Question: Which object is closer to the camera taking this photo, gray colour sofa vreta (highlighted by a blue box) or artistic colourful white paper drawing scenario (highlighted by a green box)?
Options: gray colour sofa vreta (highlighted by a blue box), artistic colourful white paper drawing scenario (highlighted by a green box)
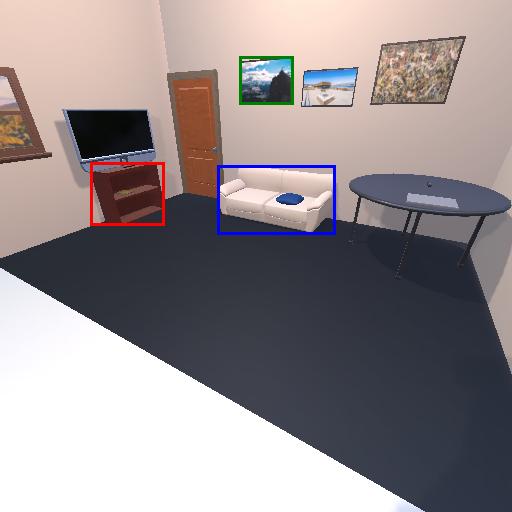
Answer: gray colour sofa vreta (highlighted by a blue box)